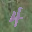
Label: 4